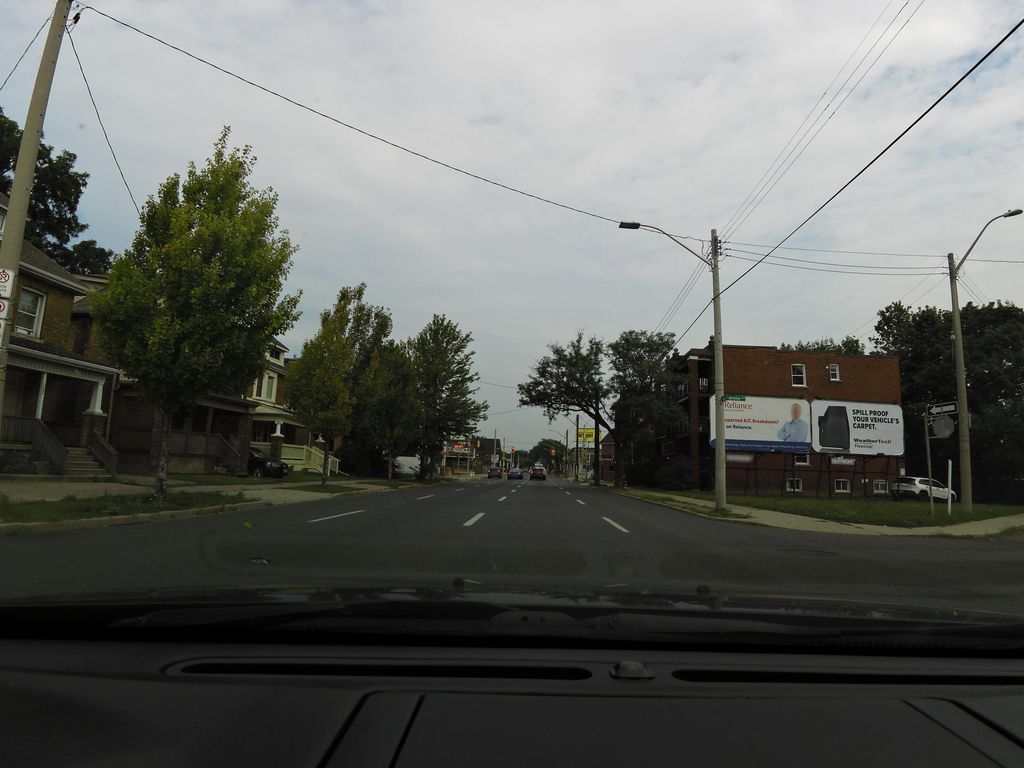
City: hamilton